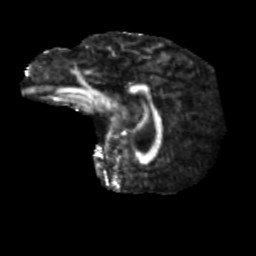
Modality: FA
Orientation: sagittal
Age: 59
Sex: female
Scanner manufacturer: siemens
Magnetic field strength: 3 T
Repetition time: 5.25 s
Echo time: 0.08 s